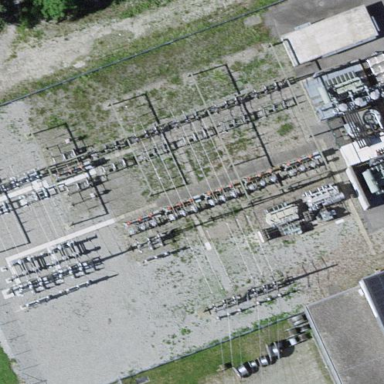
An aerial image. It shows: Power substation.